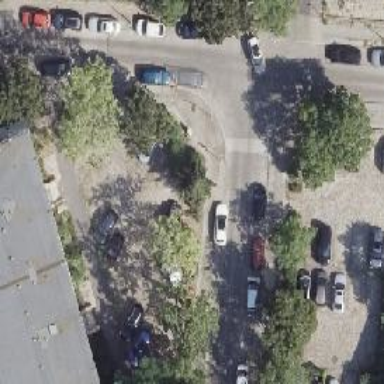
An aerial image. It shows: Parking area with surface.